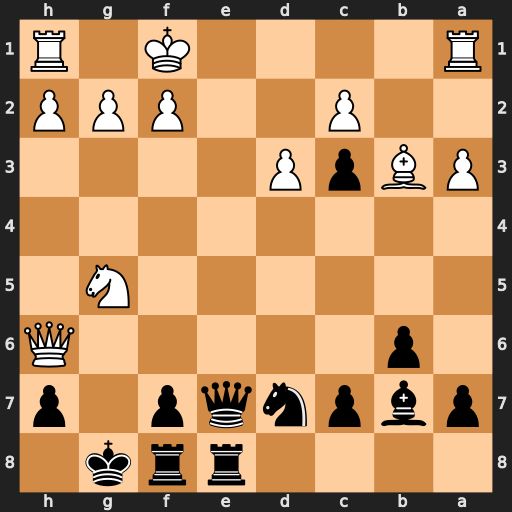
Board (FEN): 4rrk1/pbpnqp1p/1p5Q/6N1/8/PBpP4/2P2PPP/R4K1R
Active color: b
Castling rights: -
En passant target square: -
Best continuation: Qe2+ Kg1 Qe1+ Rxe1 Rxe1#